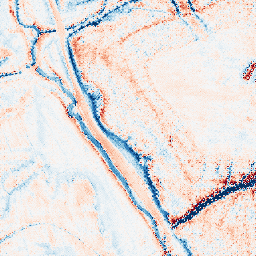
Category: edge_preserving
Decomposition family: bilateral
Decomposition parameters: d: 21
sigma_color: 50
sigma_space: 75
Upsampling method: regularized
Upsampling parameters: scale: 2
lambda_reg: 0.1
Upsampling scale: 2